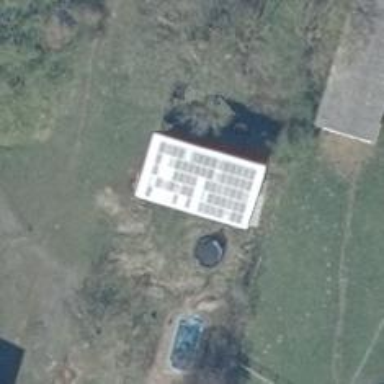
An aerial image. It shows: Solar-powered generator using photovoltaic technology. This small installation generates electricity through solar photovoltaic panels.